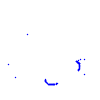
Particle: proton